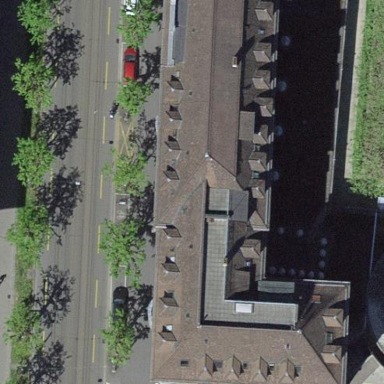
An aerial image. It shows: Office building.